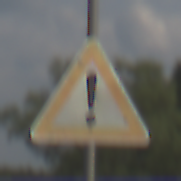
Verkehrszeichen: Gefahrenstelle
Umgebung: Outdoor, Nature
Tageszeit: MorningAfternoon
Wetter: PartlyCloudy
Licht: Natural
Jahreszeit: NotSpecified
Kontrast: HighContrast